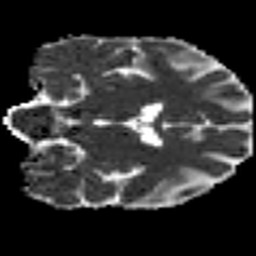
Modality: MD
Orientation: coronal
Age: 37
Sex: male
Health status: ill
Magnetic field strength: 3 T
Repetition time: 9 s
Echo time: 0.093 s